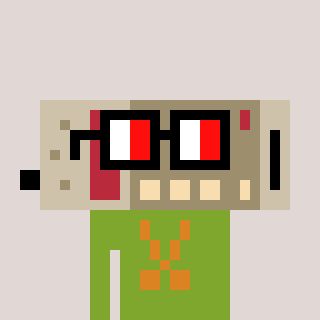
a pixel art character with square glasses with black frames and red eyes, a cordless phone-shaped head and a slimegreen-colored body on a warm background